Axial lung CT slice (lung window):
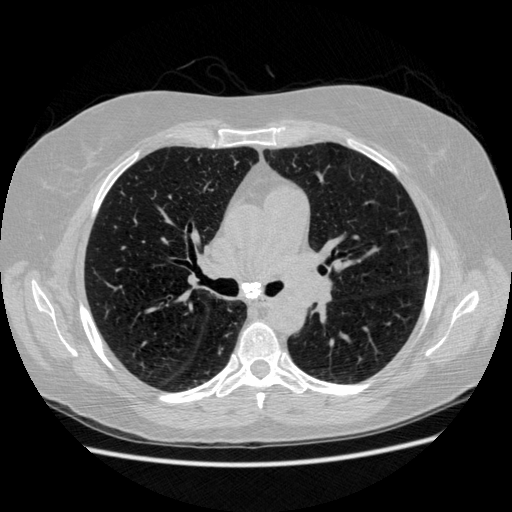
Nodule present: no